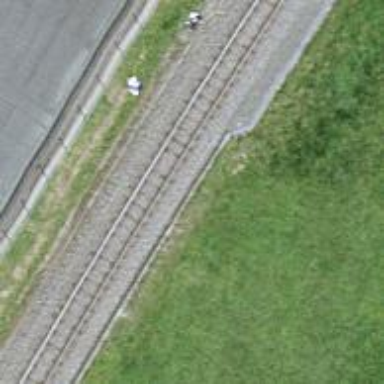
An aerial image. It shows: Narrow gauge railway with electrified contact lines.